Question: Is there a way to change the selection color of a checkbox/radiobutton?

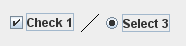
Answer: Here is how to do it for a JCheckBox
'''
UIManager.put("CheckBox.focus",Color.RED);
'''
There is a nice tool here: <URL> that if you run the Java Web Start program it will allow you to browse the keys and values for each component.